Question: I don't know why but the empty lines on the xml editor of android studio are colored dark green, could you please tell me how to remove this feature?
Also, there is black square box on the start of the line 88 (see photo), could you please tell me what it is?
Thank you very much in advance..![Colored Lines]
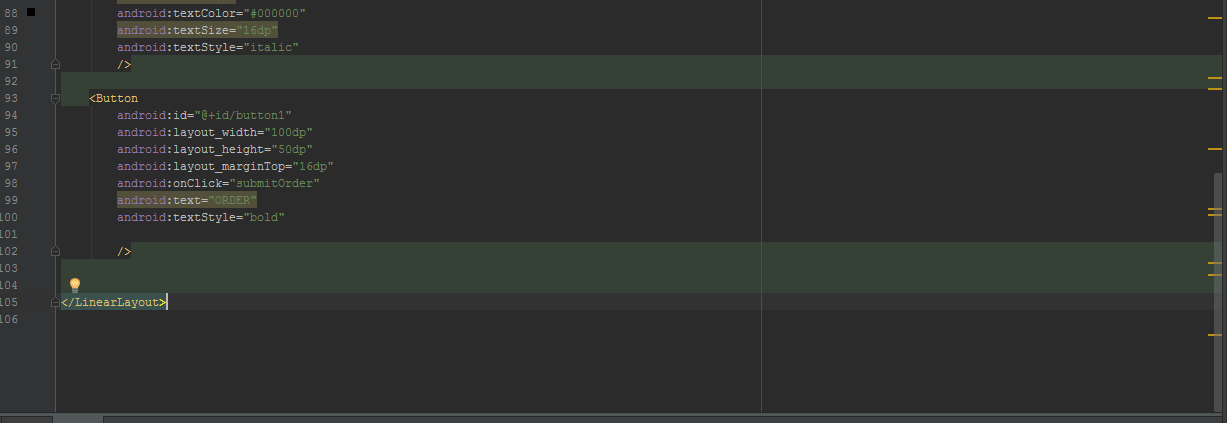
Answer: Ok, I've found how to disable it. Preferences -> Editor -> Color & Fonts search for Injected language fragment and uncheck background.
edit: I have found another question similar with this one: The exact answer was: The green lines show areas interpreted by IDE as different language injection.
In those areas you end up with different code completion rules etc.
So assuming you used the language injections by mistake, clicking the lightbulb and choosing "Un-inject Language/Reference" removes those areas.
It's quicker than going through the settings and prevents any inconsistent highlighting and code completion when editing the file later.